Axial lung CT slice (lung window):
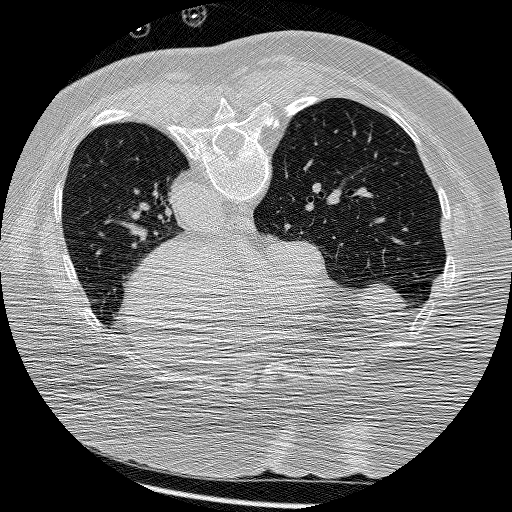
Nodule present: no